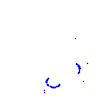
Particle: proton